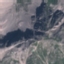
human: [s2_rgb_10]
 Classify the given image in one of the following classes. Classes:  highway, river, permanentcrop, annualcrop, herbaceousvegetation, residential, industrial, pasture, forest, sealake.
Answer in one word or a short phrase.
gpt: HerbaceousVegetation